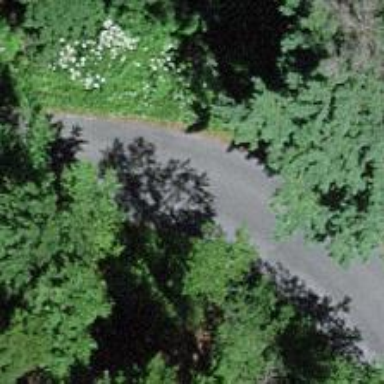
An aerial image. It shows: Unclassified road with asphalt surface.